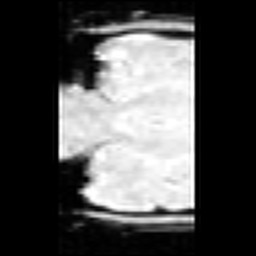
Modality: inplaneT1
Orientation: coronal
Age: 20
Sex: male